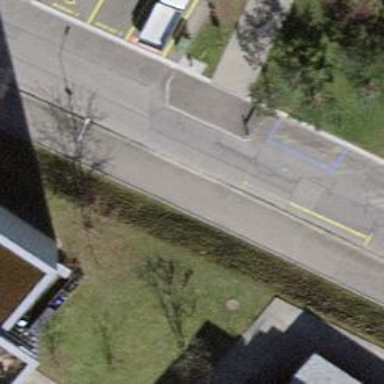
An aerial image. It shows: Unmarked road crossing with choker for traffic calming.